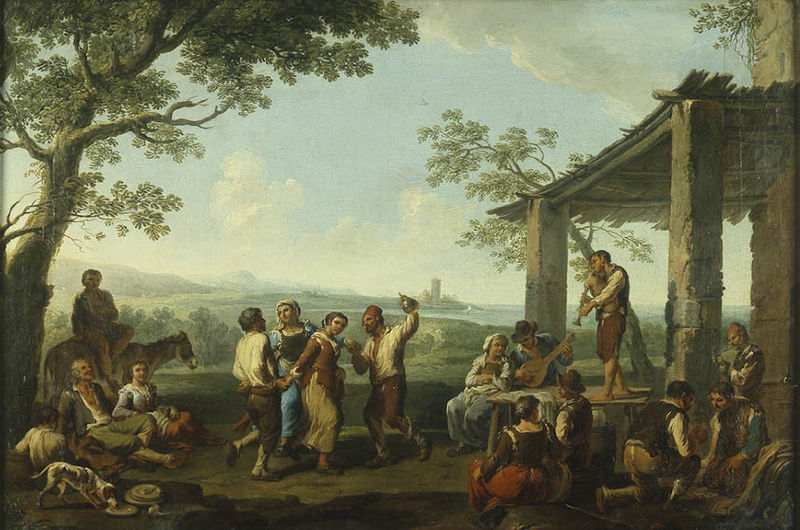
Titel: Tanzende italienische Bauern vor einer Osteria
Künstler: Paolo Monaldi
Standort: Karlsruhe
Institution: Staatliche Kunsthalle Karlsruhe
Schlagwörter: baum, blau, blätter, gemälde, gruppe, himmel, laub, mann, meer, wasser, weiß, wolken, bäume, fluss, frauen, grün, landschaft, menschen, see, sitzen, stadt, ufer, braun, bunt, frau, hintergrund, hut, hüte, kleid, kleider, licht, männer, schwarz, stroh, säulen, tisch, ausblick, dach, gebäude, haus, hund, rot, tiere, wiese, beige, fest, gesellschaft, haube, leute, malerei, menge, rock, tanz, betrunken, feier, feiern, flasche, hose, trinken, kleidung, mensch, stein, teller, bild, holland, instrument, niederlande, öl, baumstamm, ebene, erde, feld, ferne, horizont, häuser, hügel, natur, weite, wind, gewässer, hütte, kirche, land, gewand, sitzend, bühne, gitarre, instrumente, musik, musiker, tanzen, rokoko, wald, bauern, esel, genre, pferd, reiter, turm, vorbau, maus, reiten, farbig, küste, magd, sommer, strand, italien, schuhe, bäuerin, ernte, berge, dorf, mauer, tag, picknick, unterstand, essen, wein, spielen, pfeife, musizieren, bretter, bauer, bucht, pfosten, verfall, spiel, ruine, schwein, burg, leuchtturm, idyll, dache, draußen, lichtung, geschirr, schlange, volk, stiefel, laubbaum, ölmalerei, maultier, tracht, flöte, geige, tanzende, singen, ländlich, fressen, stall, trachten, bettler, niederländer, sfumato, verblauung, männder, laute, lautenspieler, mandoline, arkadien, dudelsack, vordach, hirte, mai, tänzer, flötenspieler, fidel, hollan, musikant, mäner, landschaftsausblick, verschlag, landarbeiter, paare, trompete, podium, südlich, reittier, pergola, gemeinschaft, musikanten, geselligkeit, feierabend, farbperspektive, einfache leute, gemlde, akadien, sackpfeife, menshcen, dudelsackspieler, e, bauerntanz, grußßen, fröhlicher tanz, aufschlecken